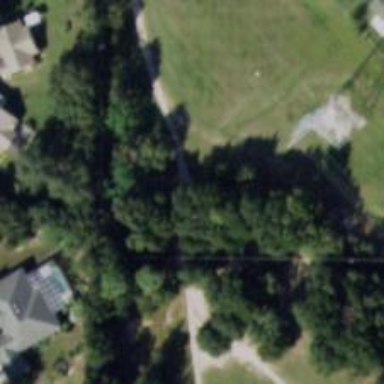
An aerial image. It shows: Path.